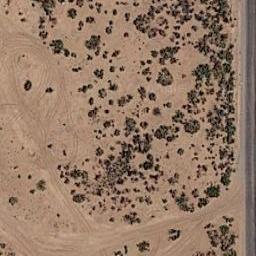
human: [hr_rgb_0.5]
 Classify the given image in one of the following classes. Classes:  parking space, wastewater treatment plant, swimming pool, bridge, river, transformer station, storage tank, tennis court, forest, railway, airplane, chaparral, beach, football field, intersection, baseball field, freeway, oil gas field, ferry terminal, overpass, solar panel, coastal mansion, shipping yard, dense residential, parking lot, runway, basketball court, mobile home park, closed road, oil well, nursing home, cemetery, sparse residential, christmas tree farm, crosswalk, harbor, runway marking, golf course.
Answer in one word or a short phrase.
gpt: chaparral